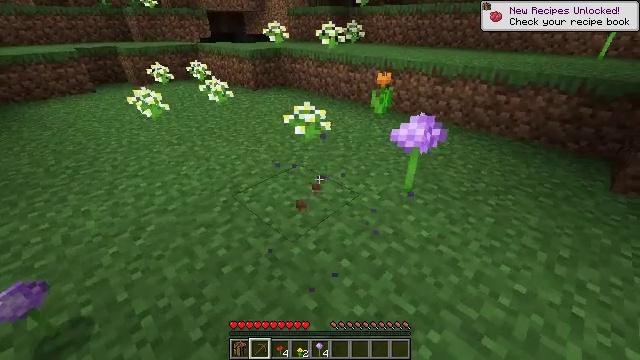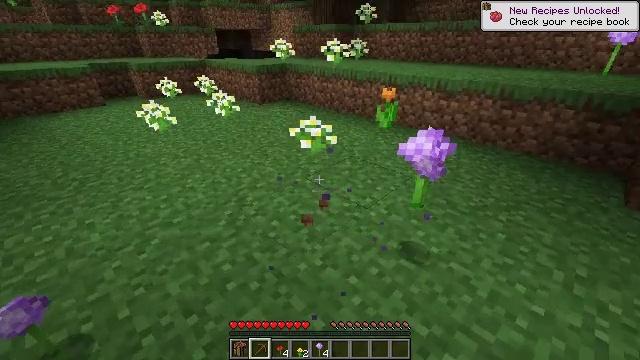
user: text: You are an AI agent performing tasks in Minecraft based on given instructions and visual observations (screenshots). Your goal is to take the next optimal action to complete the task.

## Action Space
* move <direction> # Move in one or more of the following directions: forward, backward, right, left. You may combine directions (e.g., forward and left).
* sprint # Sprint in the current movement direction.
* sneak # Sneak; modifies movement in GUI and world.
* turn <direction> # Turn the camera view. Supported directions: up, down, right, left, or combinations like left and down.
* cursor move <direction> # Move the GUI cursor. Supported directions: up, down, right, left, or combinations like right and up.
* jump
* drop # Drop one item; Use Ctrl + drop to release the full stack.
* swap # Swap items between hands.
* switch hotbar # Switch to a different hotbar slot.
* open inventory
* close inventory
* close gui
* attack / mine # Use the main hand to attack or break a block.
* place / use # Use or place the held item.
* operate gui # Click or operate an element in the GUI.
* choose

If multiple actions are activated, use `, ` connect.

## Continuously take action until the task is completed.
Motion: motion action
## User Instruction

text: Collect allium for dyes or decoration.
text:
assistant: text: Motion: move forward and move left, turn up
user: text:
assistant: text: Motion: no_op